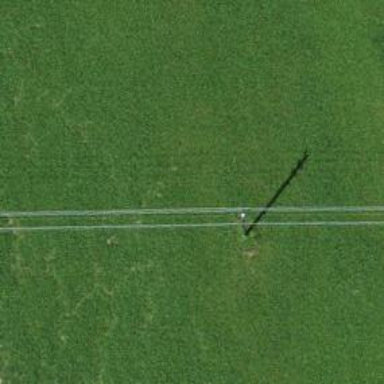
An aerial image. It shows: Utility pole in the area.